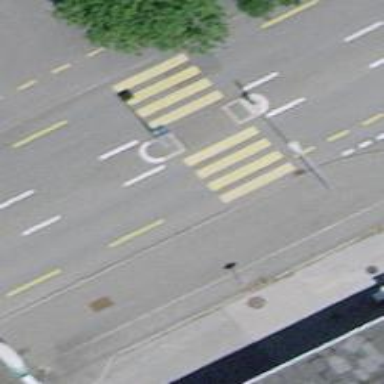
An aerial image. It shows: Uncontrolled zebra crossing with pedestrian island.